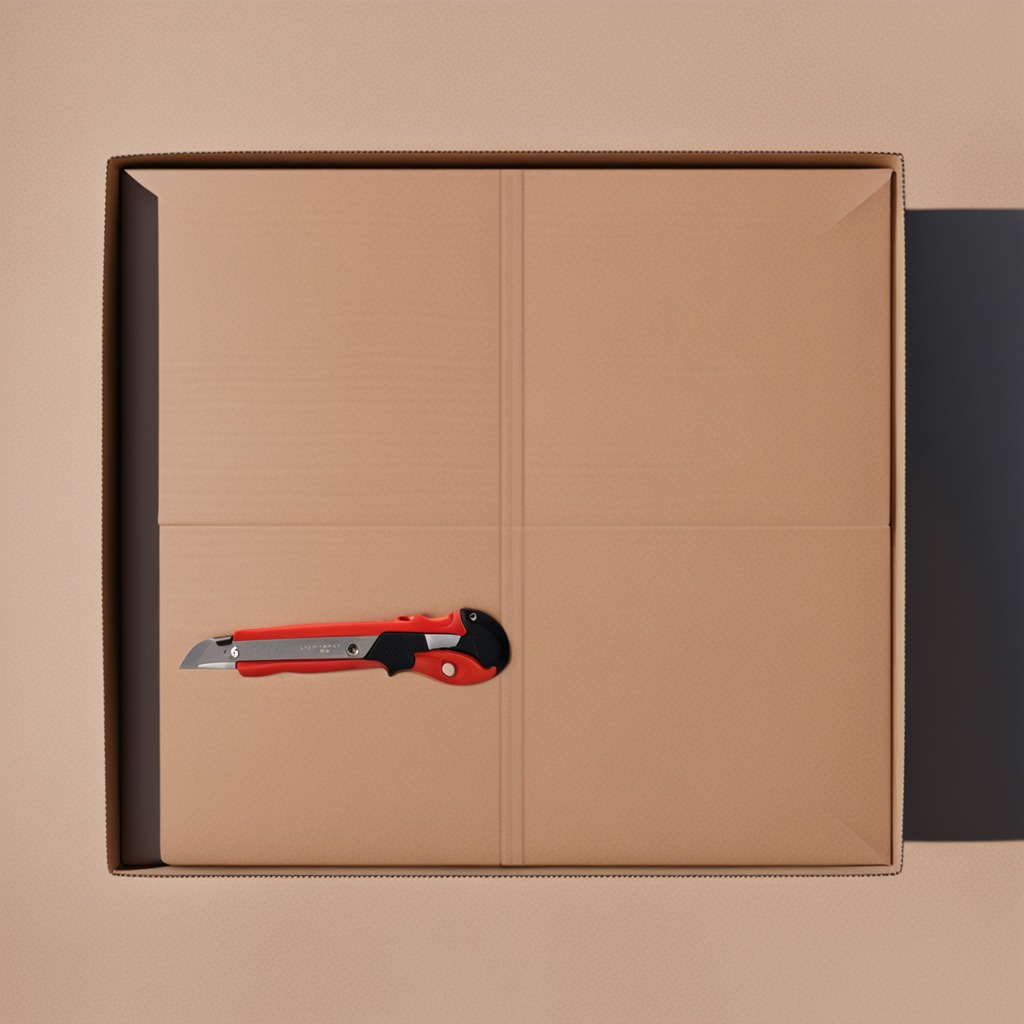
A utility knife is lying on the cardboard box surface in an outdoor workshop during daytime bright natural light soft shadows slightly creased but